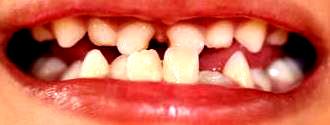
Condition: hypodontia